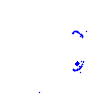
Particle: proton